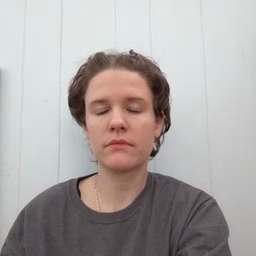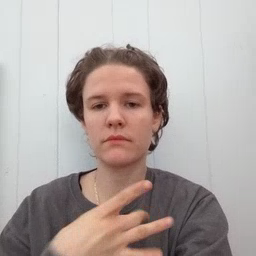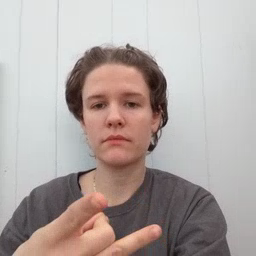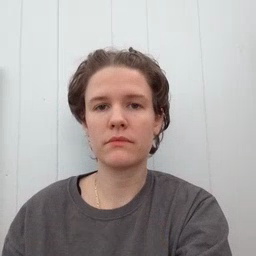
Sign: like